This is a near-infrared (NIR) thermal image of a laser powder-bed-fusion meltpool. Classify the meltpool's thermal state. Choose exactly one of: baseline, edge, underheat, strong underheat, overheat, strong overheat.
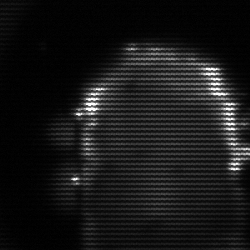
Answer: baseline